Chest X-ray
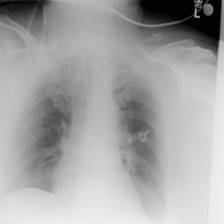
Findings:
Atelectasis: negative
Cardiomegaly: negative
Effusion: negative
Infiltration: negative
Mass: negative
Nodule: positive
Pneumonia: negative
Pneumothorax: negative
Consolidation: negative
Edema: negative
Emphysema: negative
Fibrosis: negative
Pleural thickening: negative
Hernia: negative